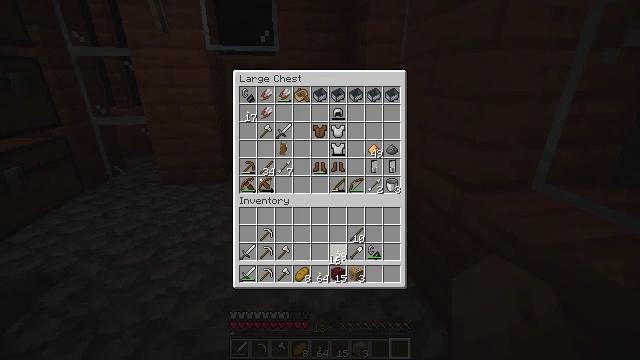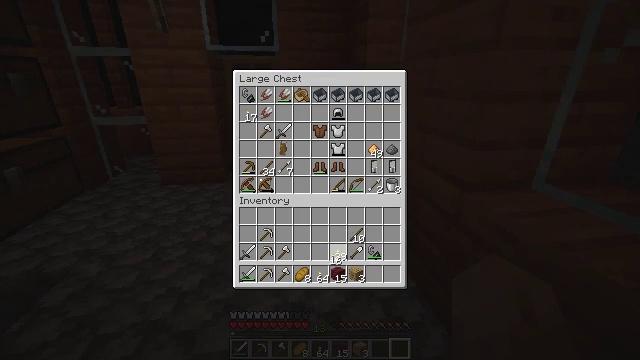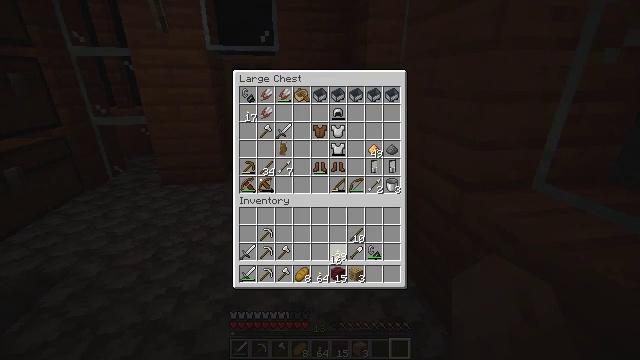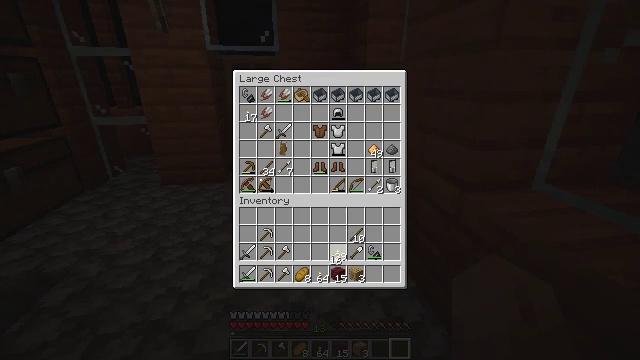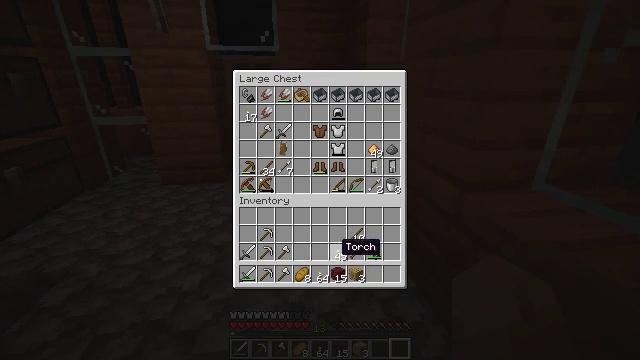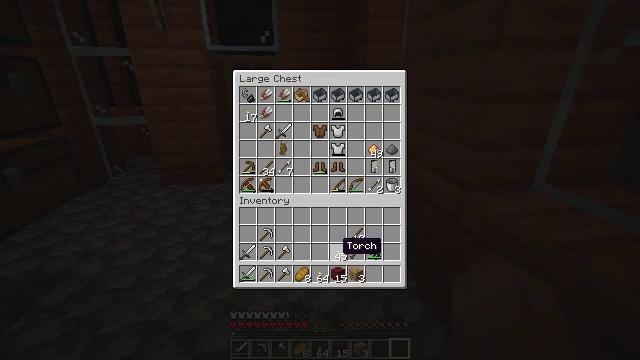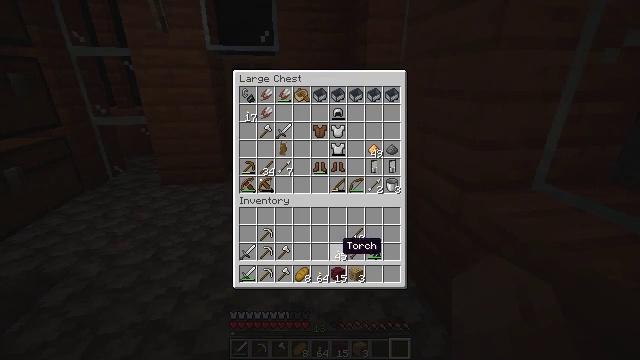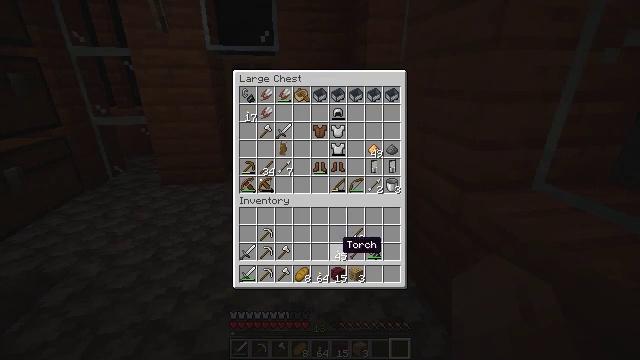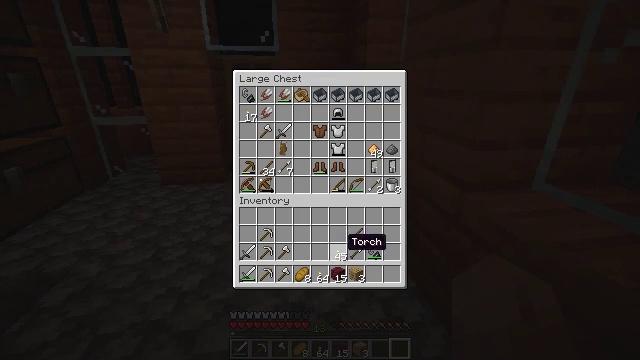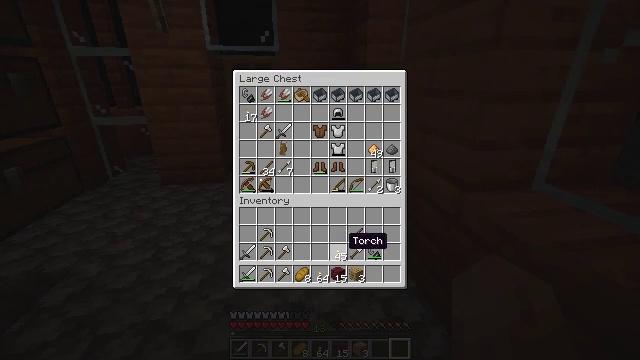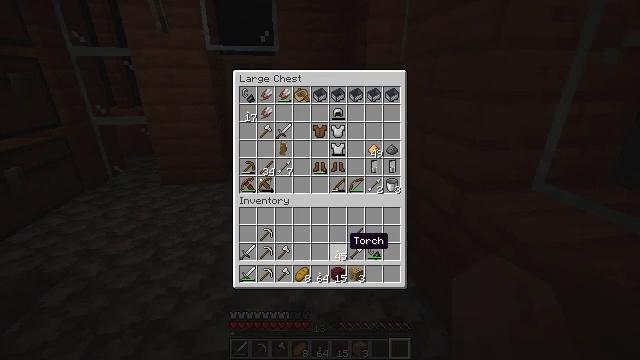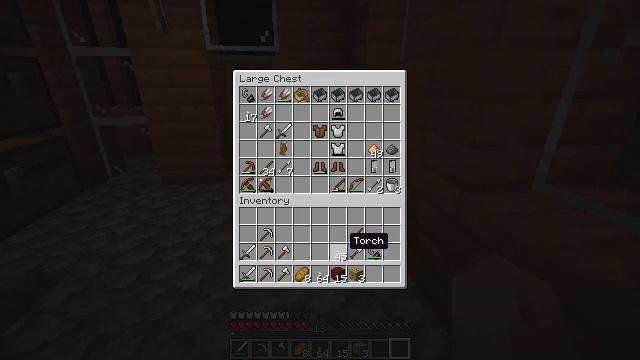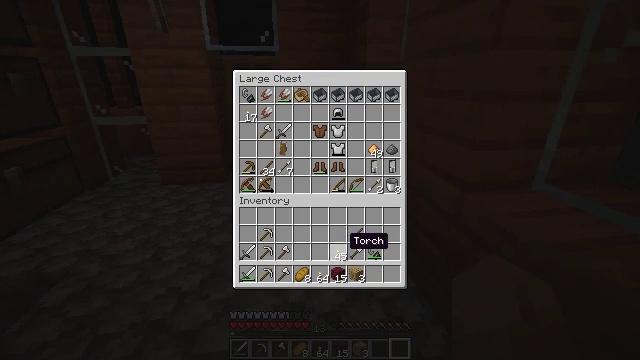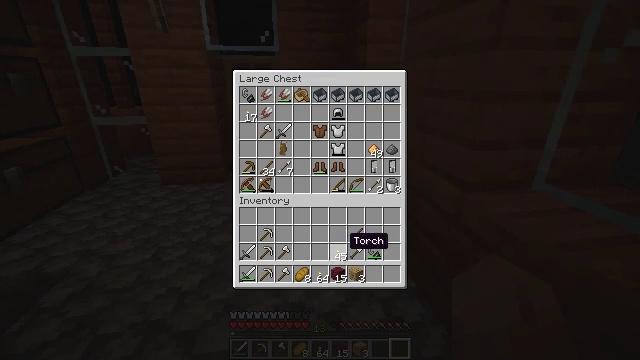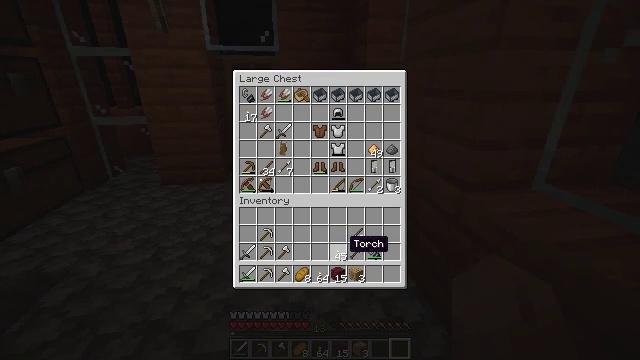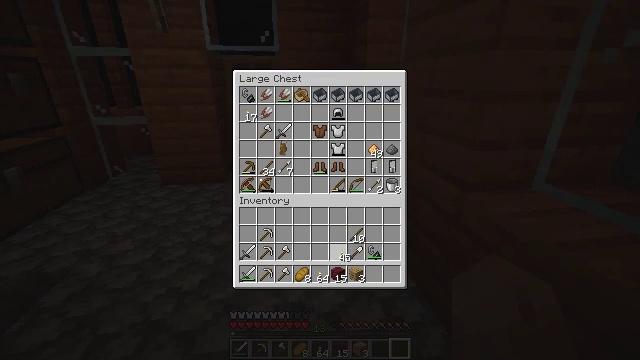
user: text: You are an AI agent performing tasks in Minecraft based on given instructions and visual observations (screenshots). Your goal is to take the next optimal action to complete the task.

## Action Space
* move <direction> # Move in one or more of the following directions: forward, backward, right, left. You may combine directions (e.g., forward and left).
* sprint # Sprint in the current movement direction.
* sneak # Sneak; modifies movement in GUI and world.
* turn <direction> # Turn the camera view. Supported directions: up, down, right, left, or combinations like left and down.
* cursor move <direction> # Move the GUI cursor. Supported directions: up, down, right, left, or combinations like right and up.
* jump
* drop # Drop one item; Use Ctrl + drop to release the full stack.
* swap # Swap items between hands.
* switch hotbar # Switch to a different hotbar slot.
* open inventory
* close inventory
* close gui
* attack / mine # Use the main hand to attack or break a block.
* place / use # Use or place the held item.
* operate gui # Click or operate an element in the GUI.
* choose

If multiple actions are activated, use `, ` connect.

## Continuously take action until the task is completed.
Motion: motion action
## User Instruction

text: Craft a spectral arrow.
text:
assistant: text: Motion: operate gui
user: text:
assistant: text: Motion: operate gui
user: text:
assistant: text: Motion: operate gui
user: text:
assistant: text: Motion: no_op
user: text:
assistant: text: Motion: no_op
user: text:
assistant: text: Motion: no_op
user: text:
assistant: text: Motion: no_op
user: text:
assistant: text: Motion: no_op
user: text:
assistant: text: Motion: no_op
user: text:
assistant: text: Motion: no_op
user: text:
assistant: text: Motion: no_op
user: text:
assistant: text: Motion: no_op
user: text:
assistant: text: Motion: no_op
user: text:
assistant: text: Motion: no_op
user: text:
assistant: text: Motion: operate gui
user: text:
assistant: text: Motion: operate gui
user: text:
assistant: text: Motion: no_op
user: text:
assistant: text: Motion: cursor move up
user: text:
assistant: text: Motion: cursor move up
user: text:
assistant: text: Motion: cursor move up
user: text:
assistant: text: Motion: cursor move left and up
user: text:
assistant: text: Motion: cursor move left and up
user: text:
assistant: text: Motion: no_op
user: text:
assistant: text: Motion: no_op
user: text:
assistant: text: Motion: cursor move up
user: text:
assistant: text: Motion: cursor move up
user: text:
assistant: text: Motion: cursor move left
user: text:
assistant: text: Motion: cursor move up
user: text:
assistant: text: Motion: cursor move left and up
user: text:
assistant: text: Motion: cursor move up